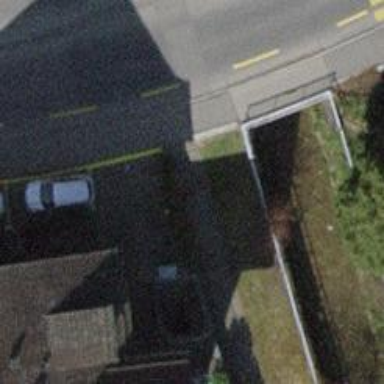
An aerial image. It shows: Steps with paved surface.